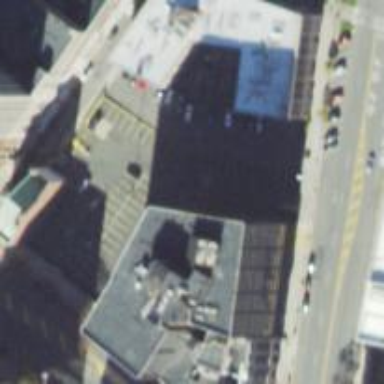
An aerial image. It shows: Commercial building.